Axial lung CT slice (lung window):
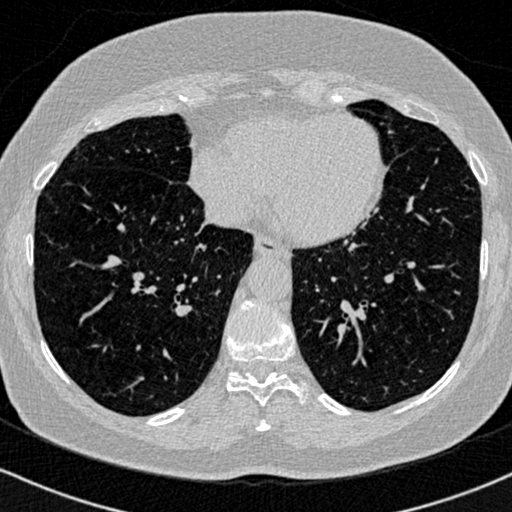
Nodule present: no